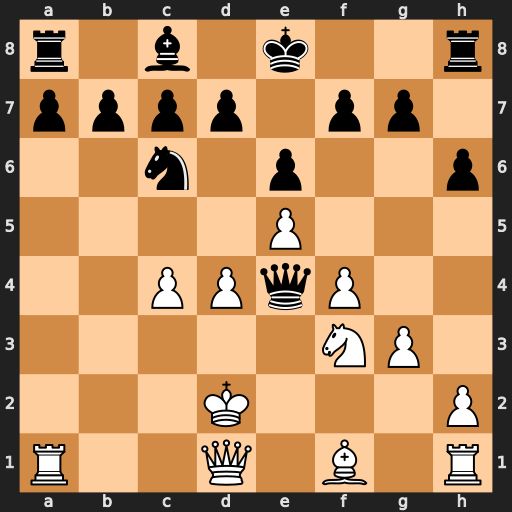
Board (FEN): r1b1k2r/pppp1pp1/2n1p2p/4P3/2PPqP2/5NP1/3K3P/R2Q1B1R
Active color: w
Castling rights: kq
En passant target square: -
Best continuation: Bd3 Qxd3+ Kxd3